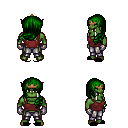
a pixel art fantasy rpg character, male body template, orc, green skin, maroon pirate shirt, metal pants, green left-swept hairstyle, bronze tiara, metal gloves, black slippers, four views (front, back, left, right), 2x2 character sprite sheet, small pixel art, hard edges, no anti-aliasing